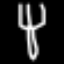
Label: fork